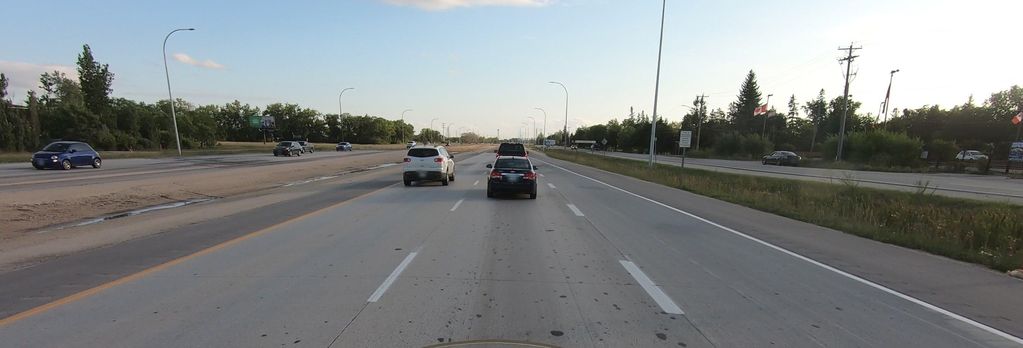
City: winnipeg